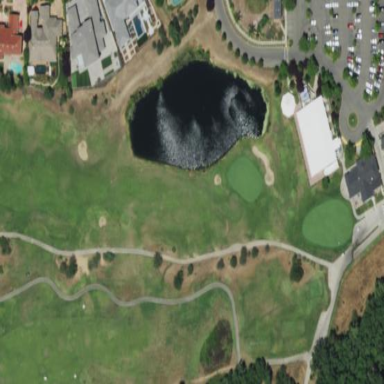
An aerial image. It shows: Scenic golf fairway.